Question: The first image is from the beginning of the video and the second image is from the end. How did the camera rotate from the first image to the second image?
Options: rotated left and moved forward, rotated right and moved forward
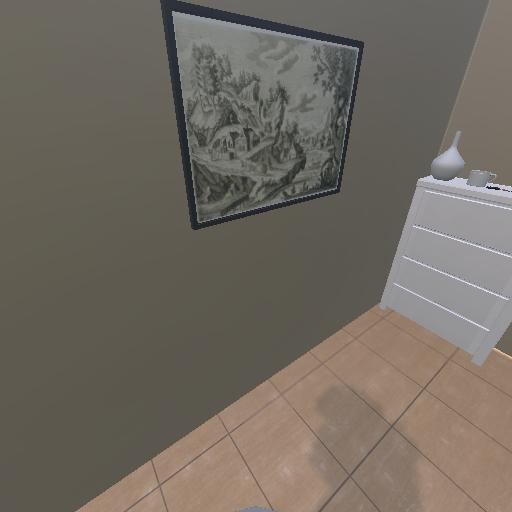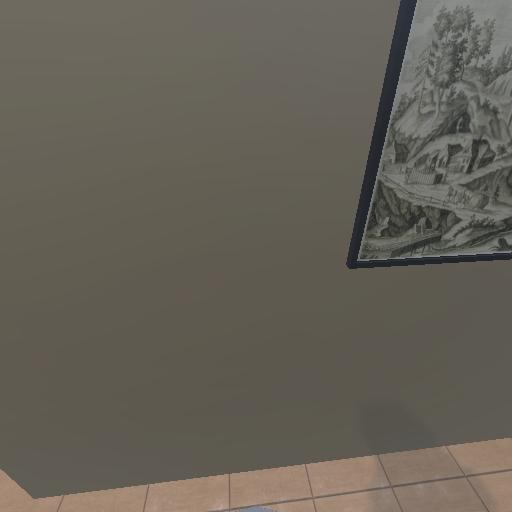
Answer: rotated left and moved forward